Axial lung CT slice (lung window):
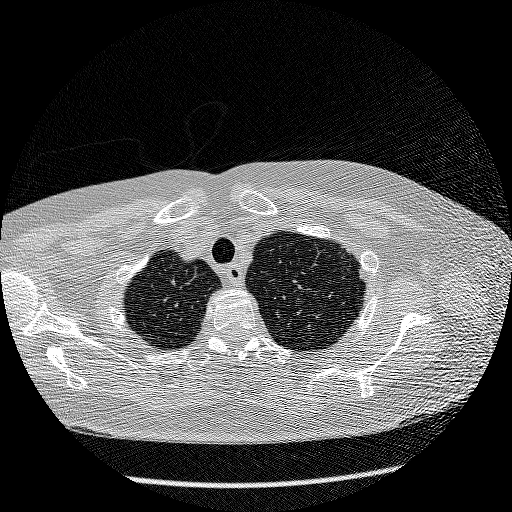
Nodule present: no